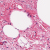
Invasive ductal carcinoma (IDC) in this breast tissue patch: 0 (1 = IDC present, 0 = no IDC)